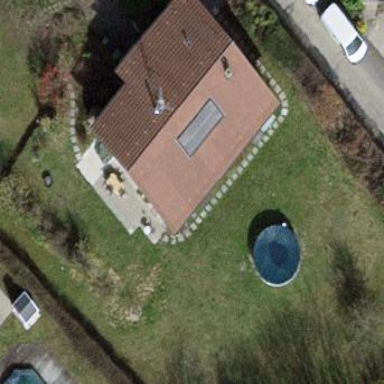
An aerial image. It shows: Garden surrounded by fence.